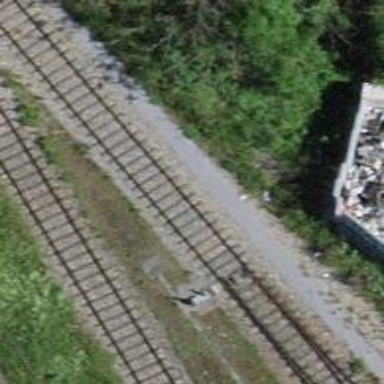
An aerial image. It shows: Single-track railway spur.